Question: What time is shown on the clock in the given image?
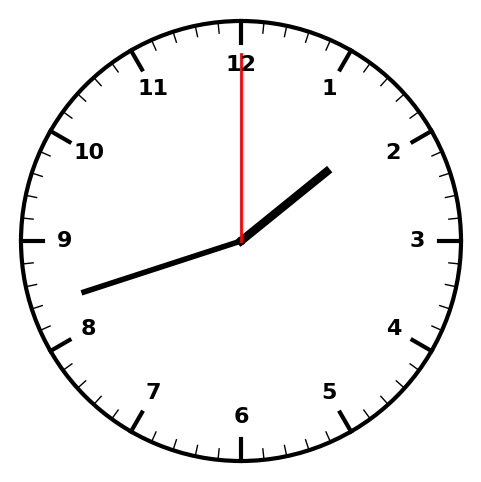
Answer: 01:42:00